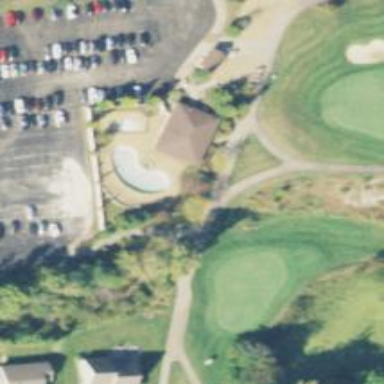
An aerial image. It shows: Pathway for golfing.